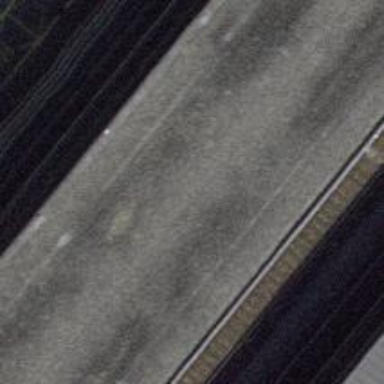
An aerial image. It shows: Metal steps on the road.